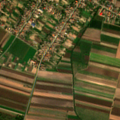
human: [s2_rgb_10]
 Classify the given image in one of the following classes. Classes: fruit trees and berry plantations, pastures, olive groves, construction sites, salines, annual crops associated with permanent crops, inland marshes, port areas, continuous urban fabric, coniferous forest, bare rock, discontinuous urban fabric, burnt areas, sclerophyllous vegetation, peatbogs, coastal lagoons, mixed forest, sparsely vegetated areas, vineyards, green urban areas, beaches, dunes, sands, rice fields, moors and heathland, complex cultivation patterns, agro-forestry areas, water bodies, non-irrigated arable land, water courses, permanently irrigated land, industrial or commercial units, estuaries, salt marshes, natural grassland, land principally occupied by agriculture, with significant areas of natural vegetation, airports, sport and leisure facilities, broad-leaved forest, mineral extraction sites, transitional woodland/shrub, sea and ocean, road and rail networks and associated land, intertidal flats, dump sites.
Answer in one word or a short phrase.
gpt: discontinuous urban fabric, non-irrigated arable land, complex cultivation patterns